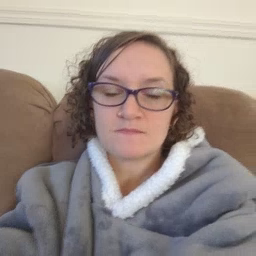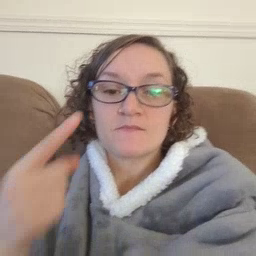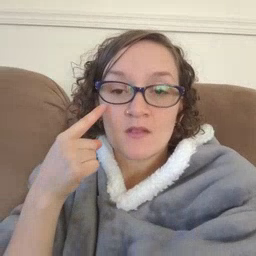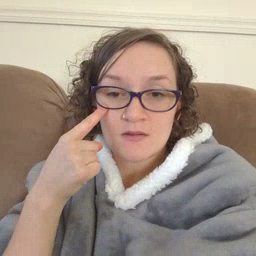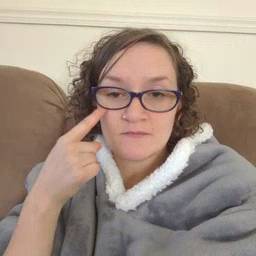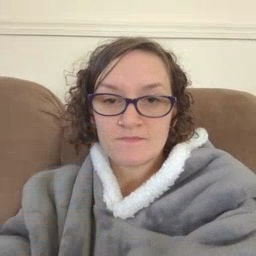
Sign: eye